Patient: sex M, age 61
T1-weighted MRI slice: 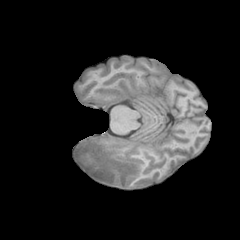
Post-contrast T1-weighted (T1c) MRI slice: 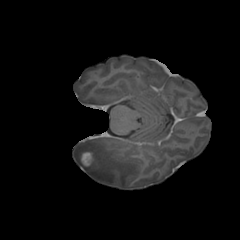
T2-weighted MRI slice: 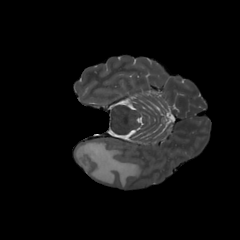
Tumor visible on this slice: yes
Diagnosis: Glioblastoma, IDH-wildtype
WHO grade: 4